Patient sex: F
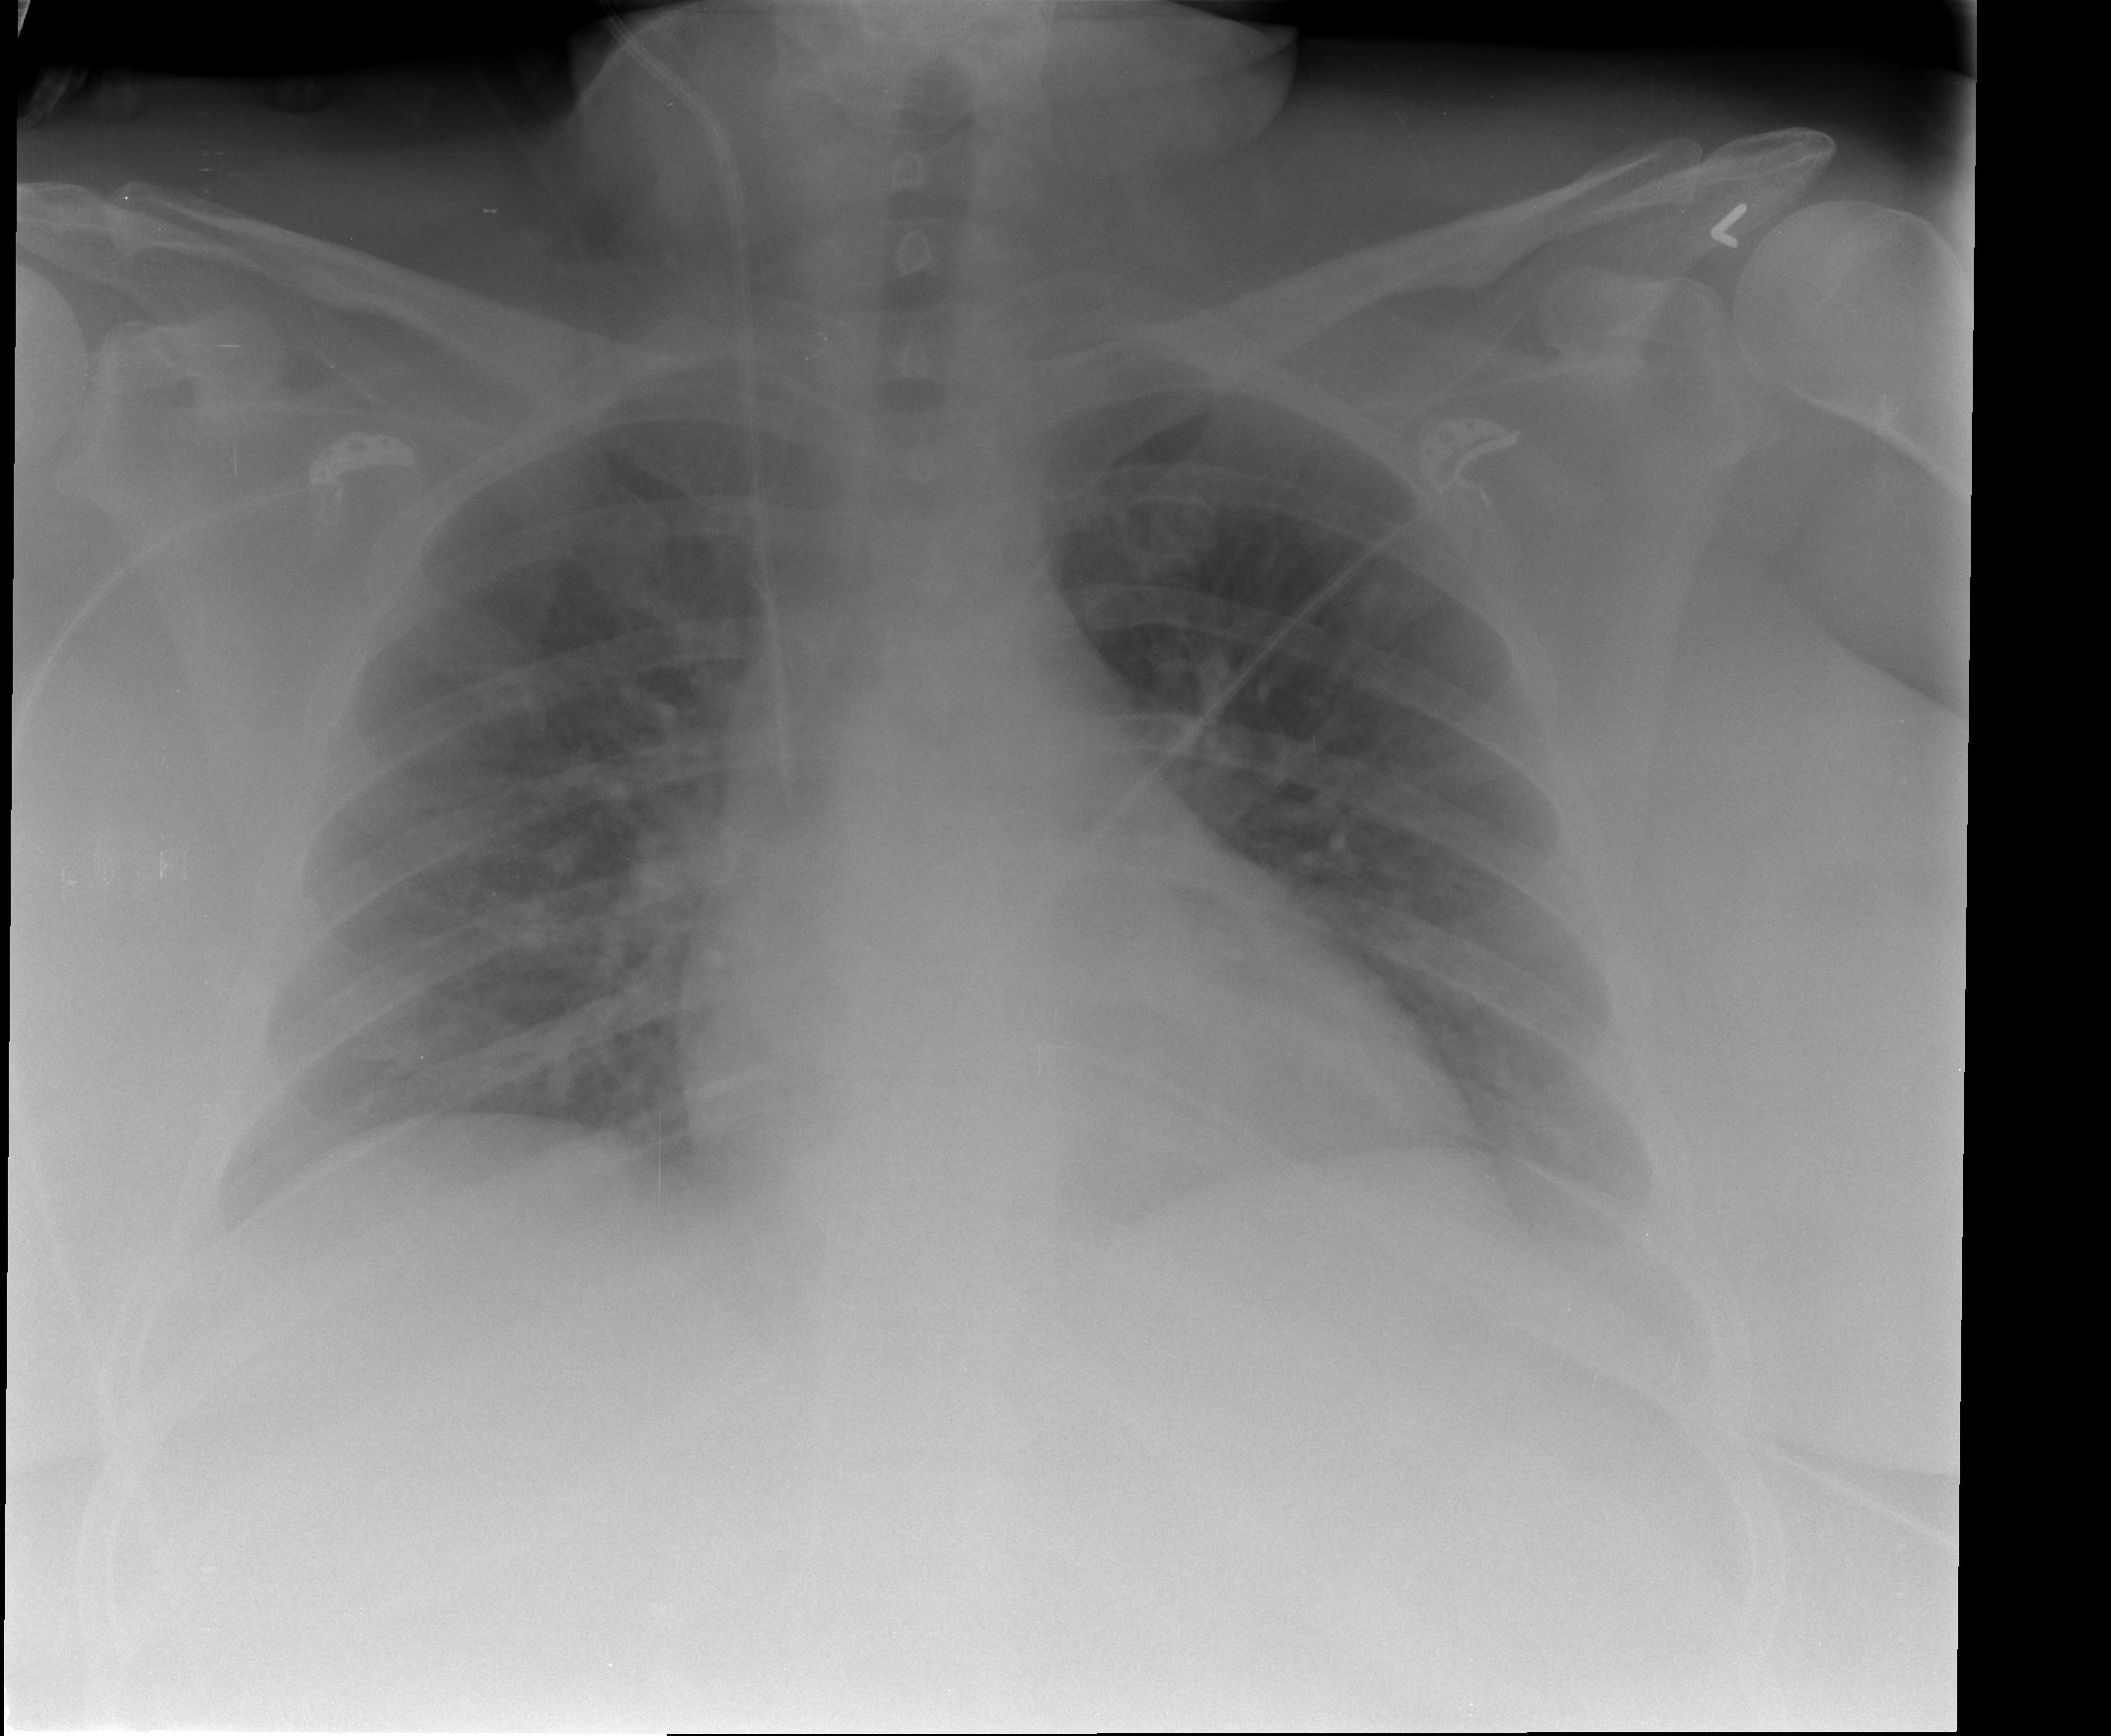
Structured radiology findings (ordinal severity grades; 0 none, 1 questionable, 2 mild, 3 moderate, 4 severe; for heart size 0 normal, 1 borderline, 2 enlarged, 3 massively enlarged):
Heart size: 0
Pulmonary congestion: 2
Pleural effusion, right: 0
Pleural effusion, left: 0
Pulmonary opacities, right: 0
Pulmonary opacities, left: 0
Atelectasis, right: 0
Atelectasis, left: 0